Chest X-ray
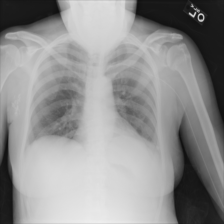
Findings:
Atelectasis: positive
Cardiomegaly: negative
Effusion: negative
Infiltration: negative
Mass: negative
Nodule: negative
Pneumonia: negative
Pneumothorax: negative
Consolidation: negative
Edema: negative
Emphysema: negative
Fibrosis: negative
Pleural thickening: negative
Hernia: negative